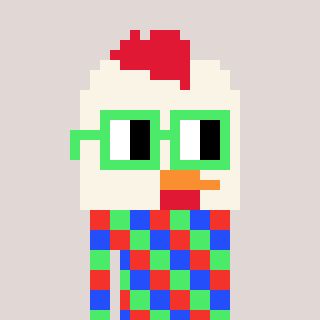
a pixel art character with square light green glasses, a chicken-shaped head and a bluegrey-colored body on a warm background